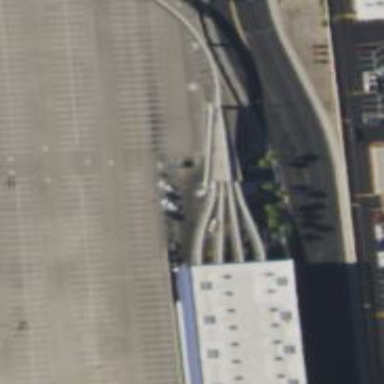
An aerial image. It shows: Monorail railway viaduct in service yard.